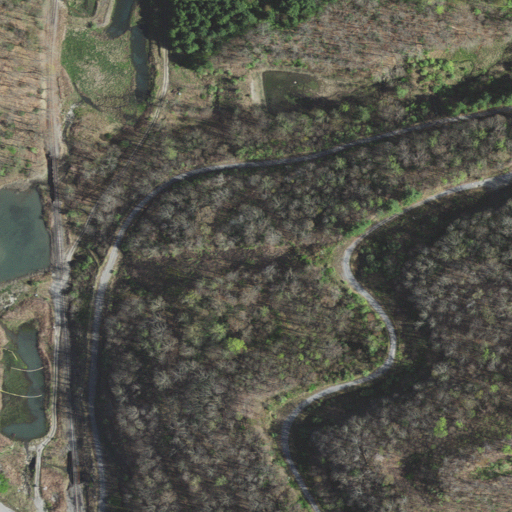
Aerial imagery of valley in Virginia named Poker Hollow containing deciduous forest, mixed forest, low intensity development, medium intensity development, open development, grassland, open water, and barren land